Interaction volume radius: 10 \u00c5
Interaction volume height: 15 \u00c5
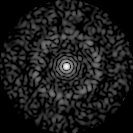
Disorder parameter: 0.8283